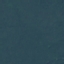
Label: Forest